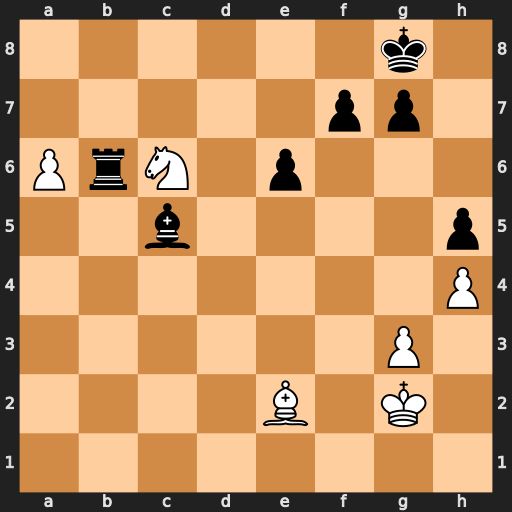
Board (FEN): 6k1/5pp1/PrN1p3/2b4p/7P/6P1/4B1K1/8
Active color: w
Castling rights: -
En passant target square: -
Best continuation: a7 Ra6 Bxa6 Bxa7 Nxa7